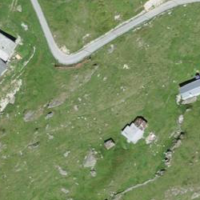
EUNIS habitat code: 23
Species observed at this site:
Tussilago farfara